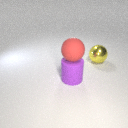
large red rubber sphere above large purple rubber cylinder